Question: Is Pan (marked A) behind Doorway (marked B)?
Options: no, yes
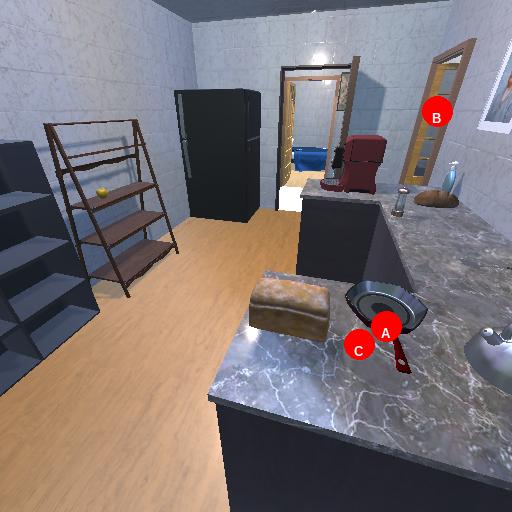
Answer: no